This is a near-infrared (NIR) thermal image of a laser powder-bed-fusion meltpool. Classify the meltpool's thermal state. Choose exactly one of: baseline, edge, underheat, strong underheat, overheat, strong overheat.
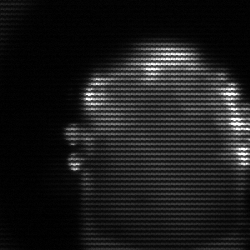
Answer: baseline